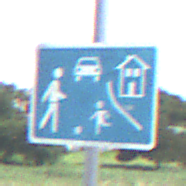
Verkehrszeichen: BeginnVerkehrsberuhigterBereich
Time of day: Midday
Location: Outdoor (Nature)
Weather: PartlyCloudy
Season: NotSpecified
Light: Natural